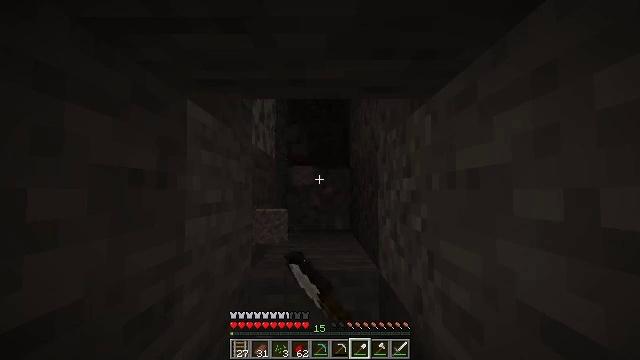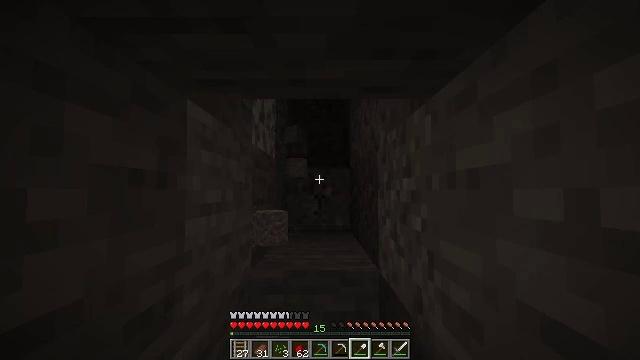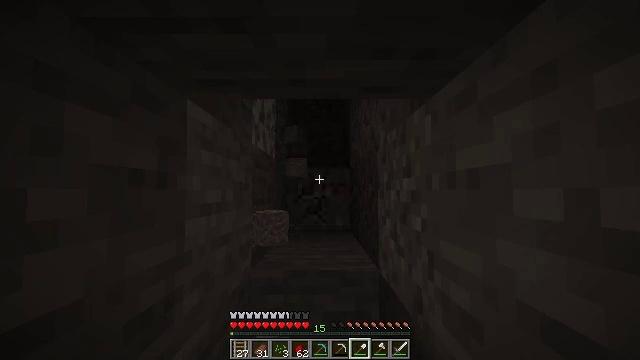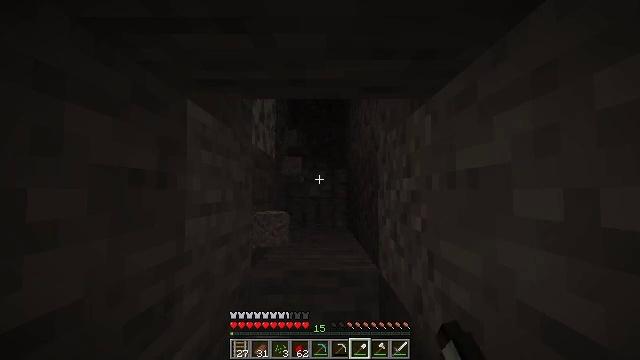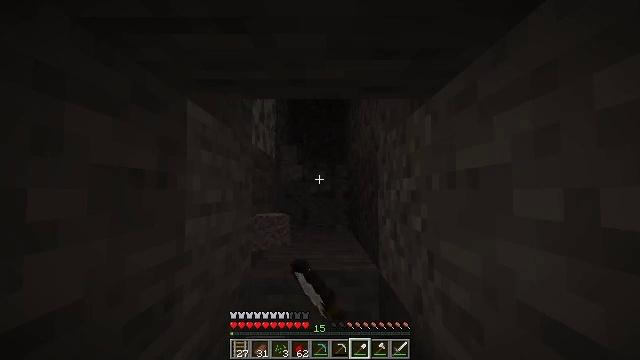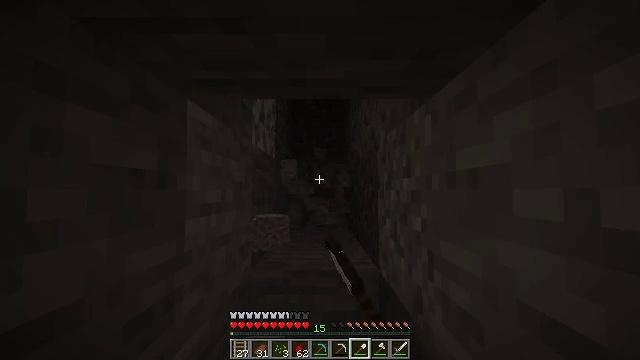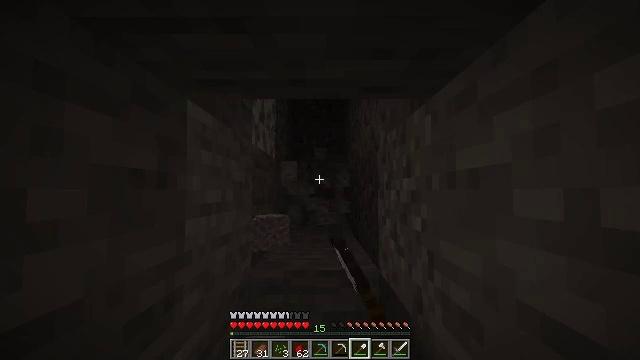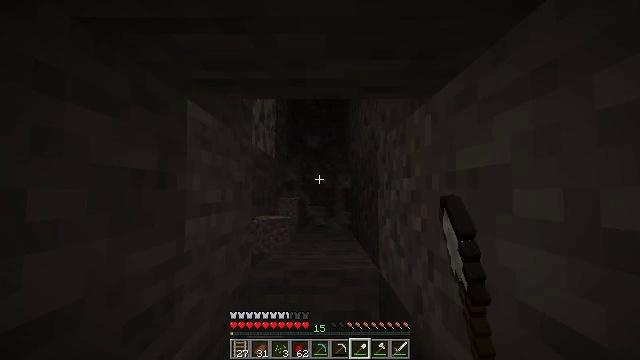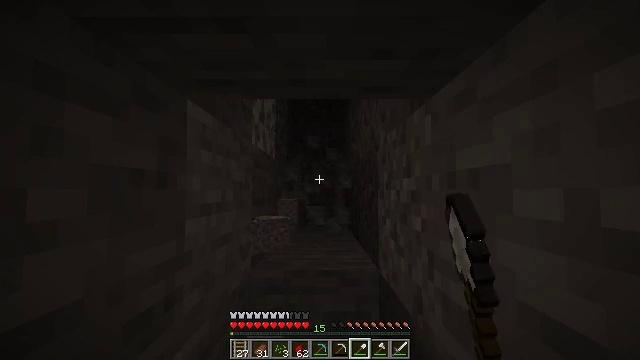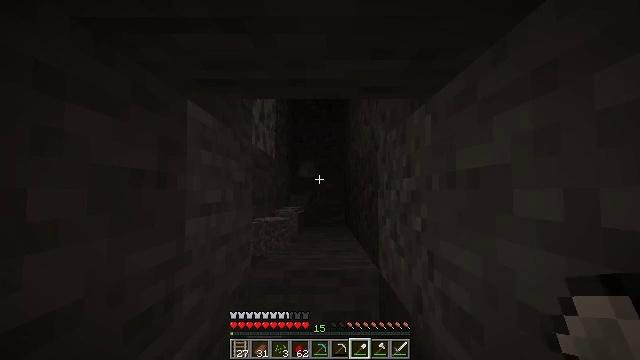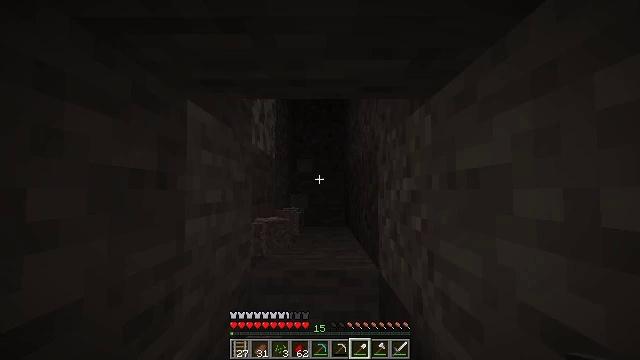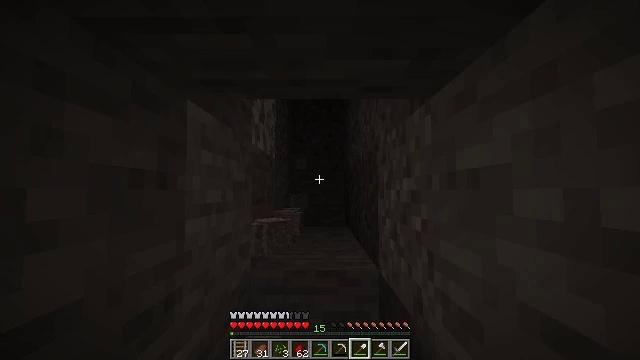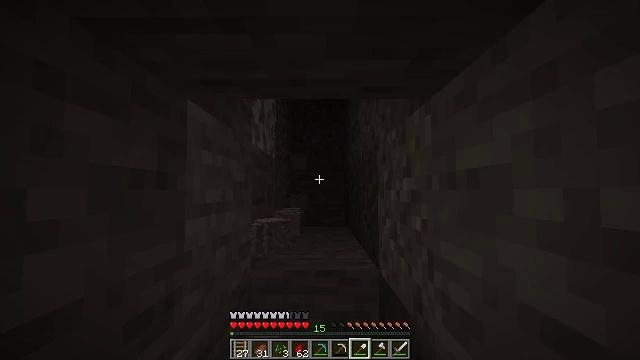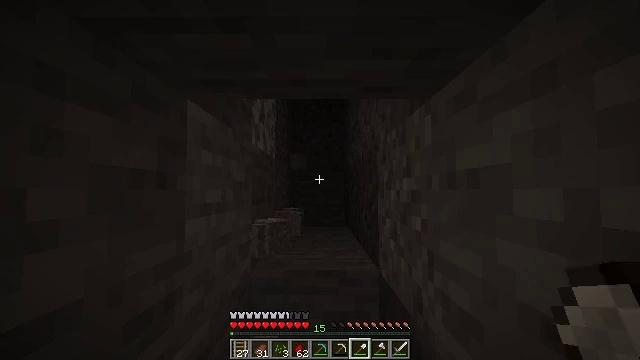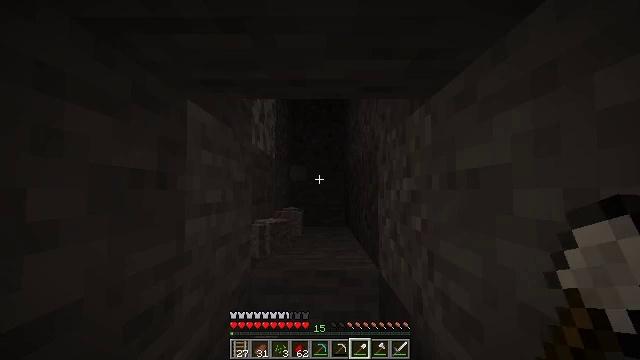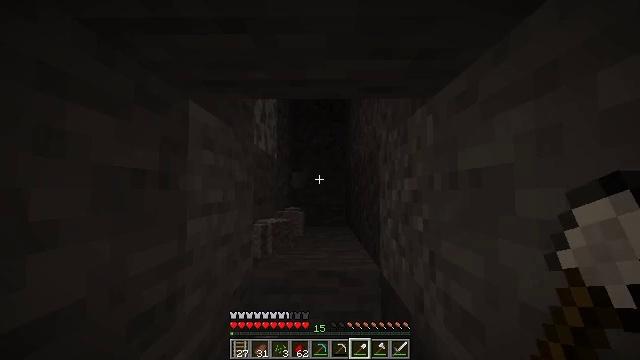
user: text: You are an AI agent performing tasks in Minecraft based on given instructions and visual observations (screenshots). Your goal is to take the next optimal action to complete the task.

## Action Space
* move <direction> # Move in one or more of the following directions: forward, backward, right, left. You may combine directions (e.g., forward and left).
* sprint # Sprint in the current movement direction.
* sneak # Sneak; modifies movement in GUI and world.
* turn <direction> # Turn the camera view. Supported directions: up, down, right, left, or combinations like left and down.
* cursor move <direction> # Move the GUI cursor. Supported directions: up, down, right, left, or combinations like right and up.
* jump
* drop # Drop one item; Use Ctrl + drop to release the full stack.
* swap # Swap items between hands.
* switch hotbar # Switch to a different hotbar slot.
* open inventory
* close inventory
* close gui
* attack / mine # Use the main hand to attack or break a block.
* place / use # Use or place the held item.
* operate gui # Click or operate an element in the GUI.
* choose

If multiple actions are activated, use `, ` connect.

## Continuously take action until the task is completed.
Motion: motion action
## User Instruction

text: Mine gravel from the ground.
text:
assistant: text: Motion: attack / mine
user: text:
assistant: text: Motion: attack / mine
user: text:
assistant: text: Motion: attack / mine
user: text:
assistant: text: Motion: attack / mine
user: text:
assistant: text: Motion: attack / mine
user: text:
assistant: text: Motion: attack / mine
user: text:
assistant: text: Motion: attack / mine
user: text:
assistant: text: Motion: attack / mine
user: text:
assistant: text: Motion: attack / mine
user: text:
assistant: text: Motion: attack / mine
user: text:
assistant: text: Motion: attack / mine
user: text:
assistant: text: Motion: attack / mine
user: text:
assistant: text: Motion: attack / mine
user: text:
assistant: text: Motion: attack / mine
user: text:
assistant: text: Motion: attack / mine
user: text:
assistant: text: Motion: attack / mine
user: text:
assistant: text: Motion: attack / mine
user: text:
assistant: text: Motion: attack / mine
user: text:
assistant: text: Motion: attack / mine
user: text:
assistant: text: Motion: attack / mine
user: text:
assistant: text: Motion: attack / mine
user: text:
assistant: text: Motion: move forward, attack / mine
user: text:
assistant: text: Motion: move forward, attack / mine
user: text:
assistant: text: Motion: move forward, attack / mine
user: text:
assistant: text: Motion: move forward, attack / mine
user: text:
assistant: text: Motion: move forward, attack / mine
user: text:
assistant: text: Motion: move forward, attack / mine
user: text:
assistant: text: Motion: move forward, attack / mine
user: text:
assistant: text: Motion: attack / mine
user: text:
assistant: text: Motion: turn up, attack / mine